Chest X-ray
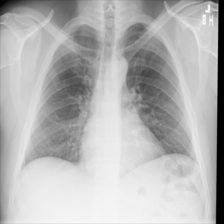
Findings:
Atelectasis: negative
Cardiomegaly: negative
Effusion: negative
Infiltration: negative
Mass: negative
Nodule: negative
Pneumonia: negative
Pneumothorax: negative
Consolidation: negative
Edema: negative
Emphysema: negative
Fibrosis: negative
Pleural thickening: negative
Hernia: negative